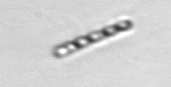
Label: Chaetoceros